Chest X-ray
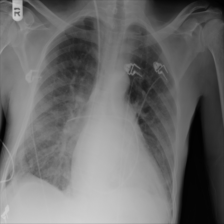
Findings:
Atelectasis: negative
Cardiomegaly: negative
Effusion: negative
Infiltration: negative
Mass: negative
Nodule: negative
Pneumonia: negative
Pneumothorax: negative
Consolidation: negative
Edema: negative
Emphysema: negative
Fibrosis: negative
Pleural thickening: negative
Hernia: negative